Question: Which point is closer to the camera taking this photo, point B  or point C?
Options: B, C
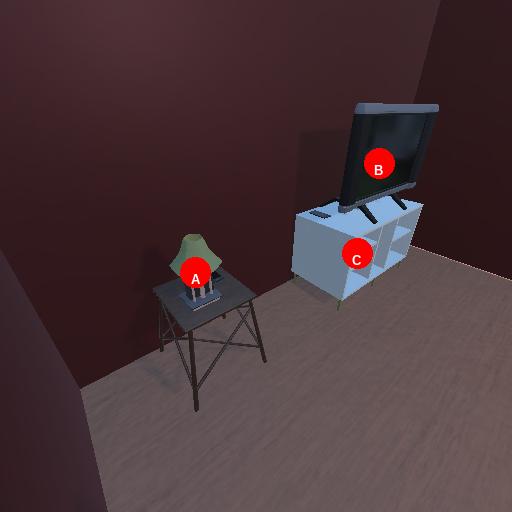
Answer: B